高三 · 立体几何学
如图 1, 四棱雉 $P-A B C D$ 中, 底面 $A B C D$ 是矩形, $P D \perp$ 平面 $A B C D$, 且 $P D=A D=1, A B=2$,点 $E_{n}$ 是 $A B$ 上一点, 当二面角 $P-E C-D$ 为 ${ }^{\frac{\pi}{4}}$ 时, $A E$ 等于 ( ).
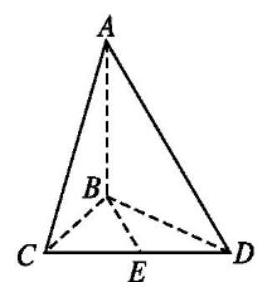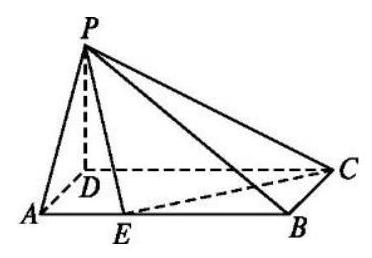
A. 1
B. $\frac{1}{2}$
C. $2-\sqrt{2}$
D. $2-\sqrt{3}$

图 (1) 图 (2)
答案: D